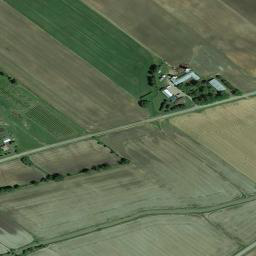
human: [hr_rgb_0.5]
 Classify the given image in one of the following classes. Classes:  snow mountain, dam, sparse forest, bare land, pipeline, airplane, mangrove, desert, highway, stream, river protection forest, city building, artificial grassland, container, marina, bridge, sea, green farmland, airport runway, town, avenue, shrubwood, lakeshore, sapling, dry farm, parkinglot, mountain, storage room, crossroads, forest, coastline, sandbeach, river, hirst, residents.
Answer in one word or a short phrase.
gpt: green farmland